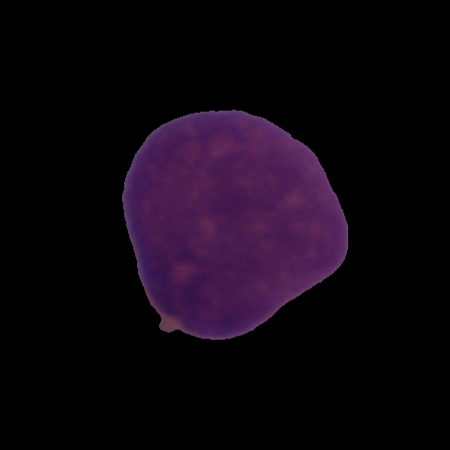
Label: cancer